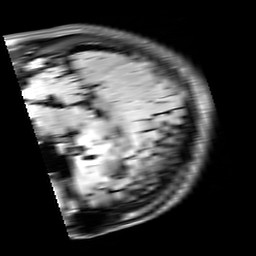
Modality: FLAIR
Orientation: sagittal
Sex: male
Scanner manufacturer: siemens
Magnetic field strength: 3 T
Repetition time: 10 s
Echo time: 0.09 s